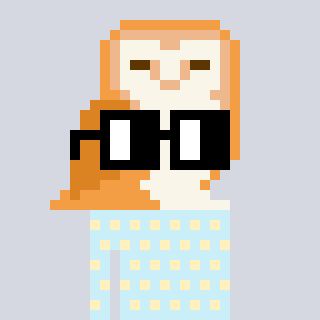
a pixel art character with square black glasses, a owl-shaped head and a cold-colored body on a cool background